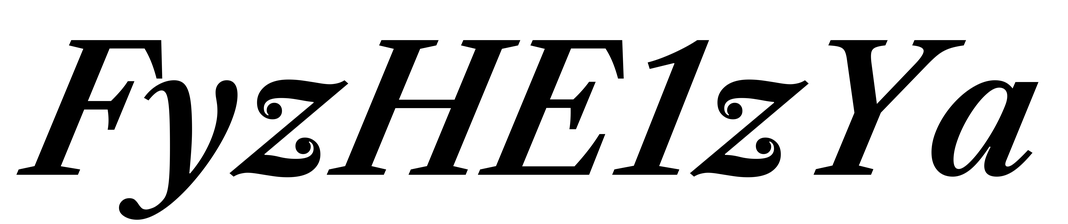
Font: LibreCaslonText-Italic_SemiBold_Italic